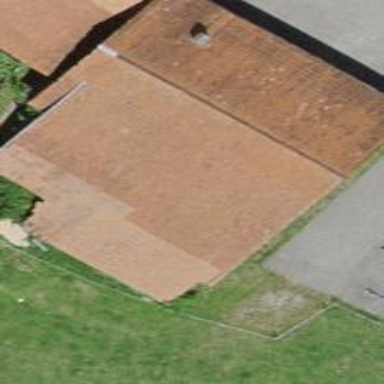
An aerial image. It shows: Gabled barn with distinct roof shape.